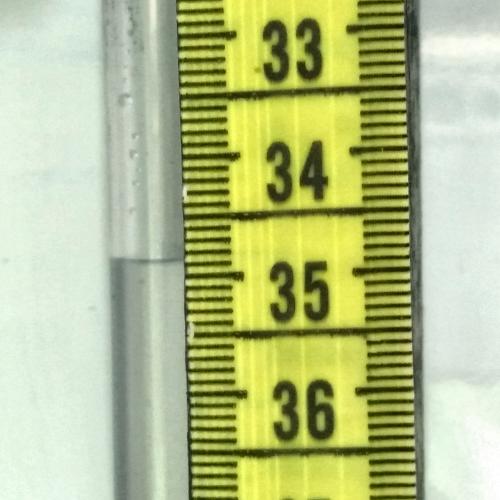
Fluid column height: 34.9 cm